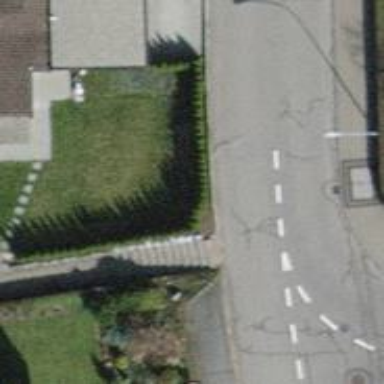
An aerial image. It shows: Set of steps on the road.